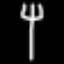
Label: fork